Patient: sex F, age 51
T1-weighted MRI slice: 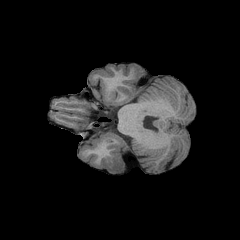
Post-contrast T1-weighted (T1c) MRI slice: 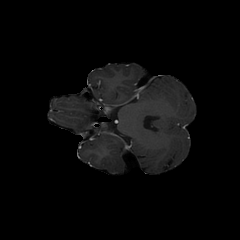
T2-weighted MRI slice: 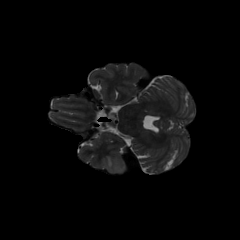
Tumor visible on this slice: yes
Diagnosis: Astrocytoma, IDH-wildtype
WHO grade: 3